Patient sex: M
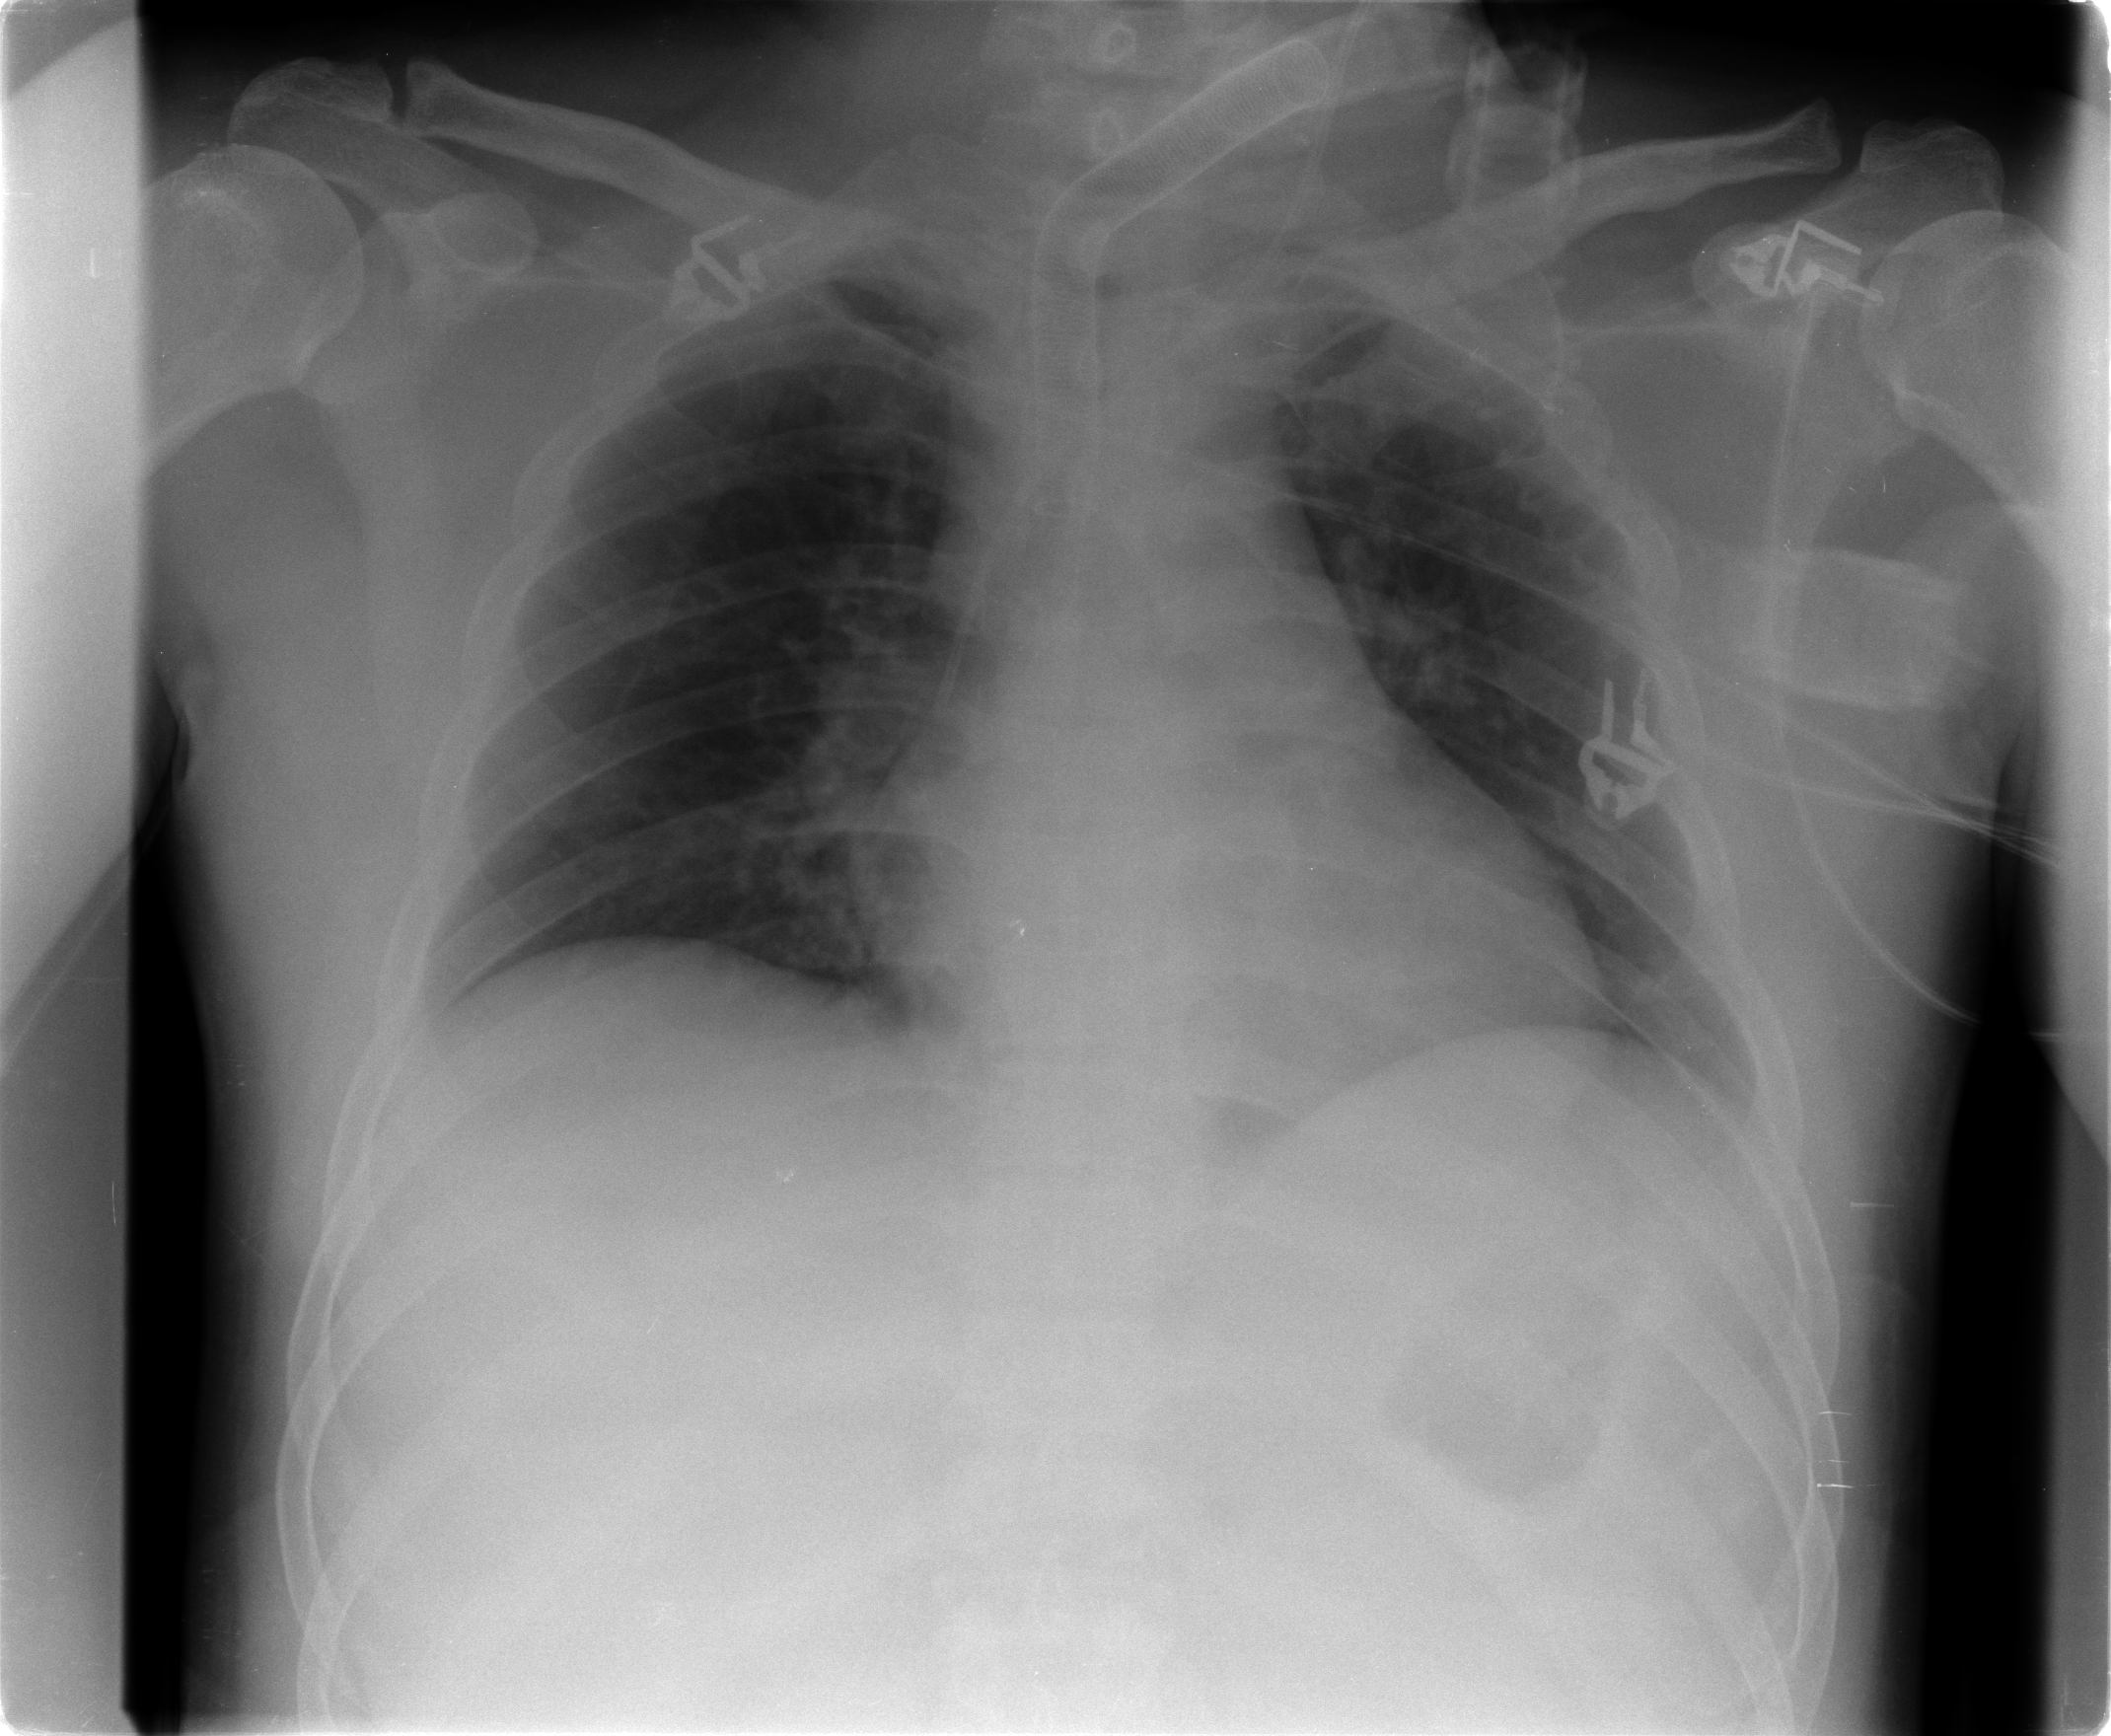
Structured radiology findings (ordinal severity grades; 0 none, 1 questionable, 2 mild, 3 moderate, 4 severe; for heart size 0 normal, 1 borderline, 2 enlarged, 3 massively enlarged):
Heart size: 0
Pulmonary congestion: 1
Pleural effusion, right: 0
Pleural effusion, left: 0
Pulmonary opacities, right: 0
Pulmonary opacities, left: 0
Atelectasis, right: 0
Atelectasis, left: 0